Field crop: maize
Growth stage: 1
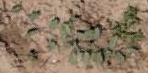
Species: convolvulus